Field crop: tomato
Growth stage: 1
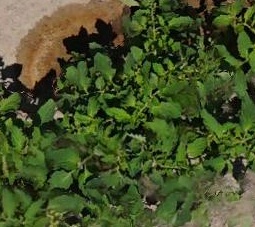
Species: tomato